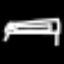
Label: bed